Field crop: maize
Growth stage: 2
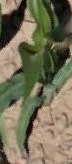
Species: maize